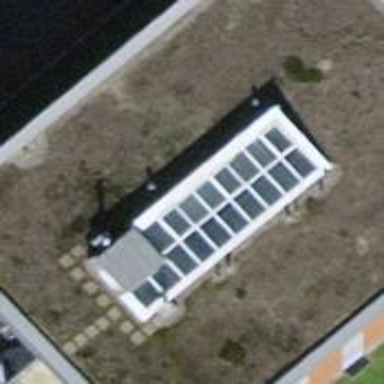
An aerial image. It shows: Residential building with flat roof.